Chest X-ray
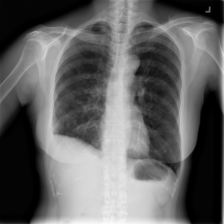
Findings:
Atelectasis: negative
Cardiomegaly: negative
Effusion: negative
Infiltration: negative
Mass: negative
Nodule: negative
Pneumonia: negative
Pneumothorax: positive
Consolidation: negative
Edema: negative
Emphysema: negative
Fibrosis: negative
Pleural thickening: negative
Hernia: negative